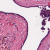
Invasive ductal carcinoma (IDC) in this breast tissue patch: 0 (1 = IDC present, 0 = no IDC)